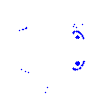
Particle: electron